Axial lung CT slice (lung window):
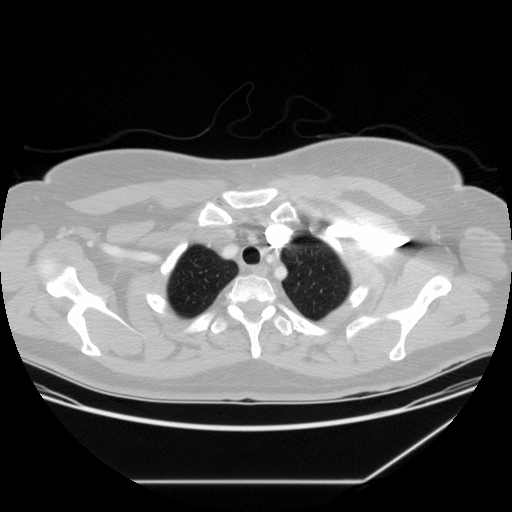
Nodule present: no